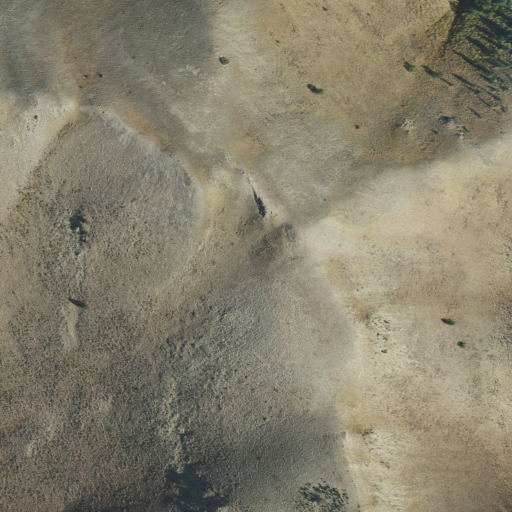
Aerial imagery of mountain in Utah named Bald Mountain containing shrub, evergreen forest, and deciduous forest